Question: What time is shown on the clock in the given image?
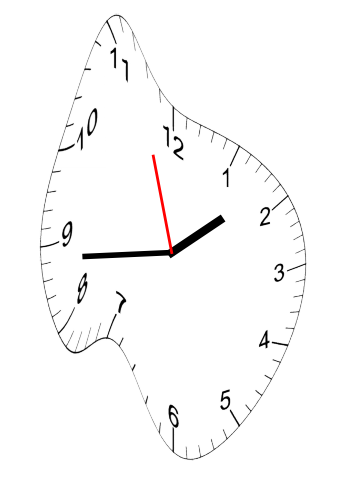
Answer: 01:43:57